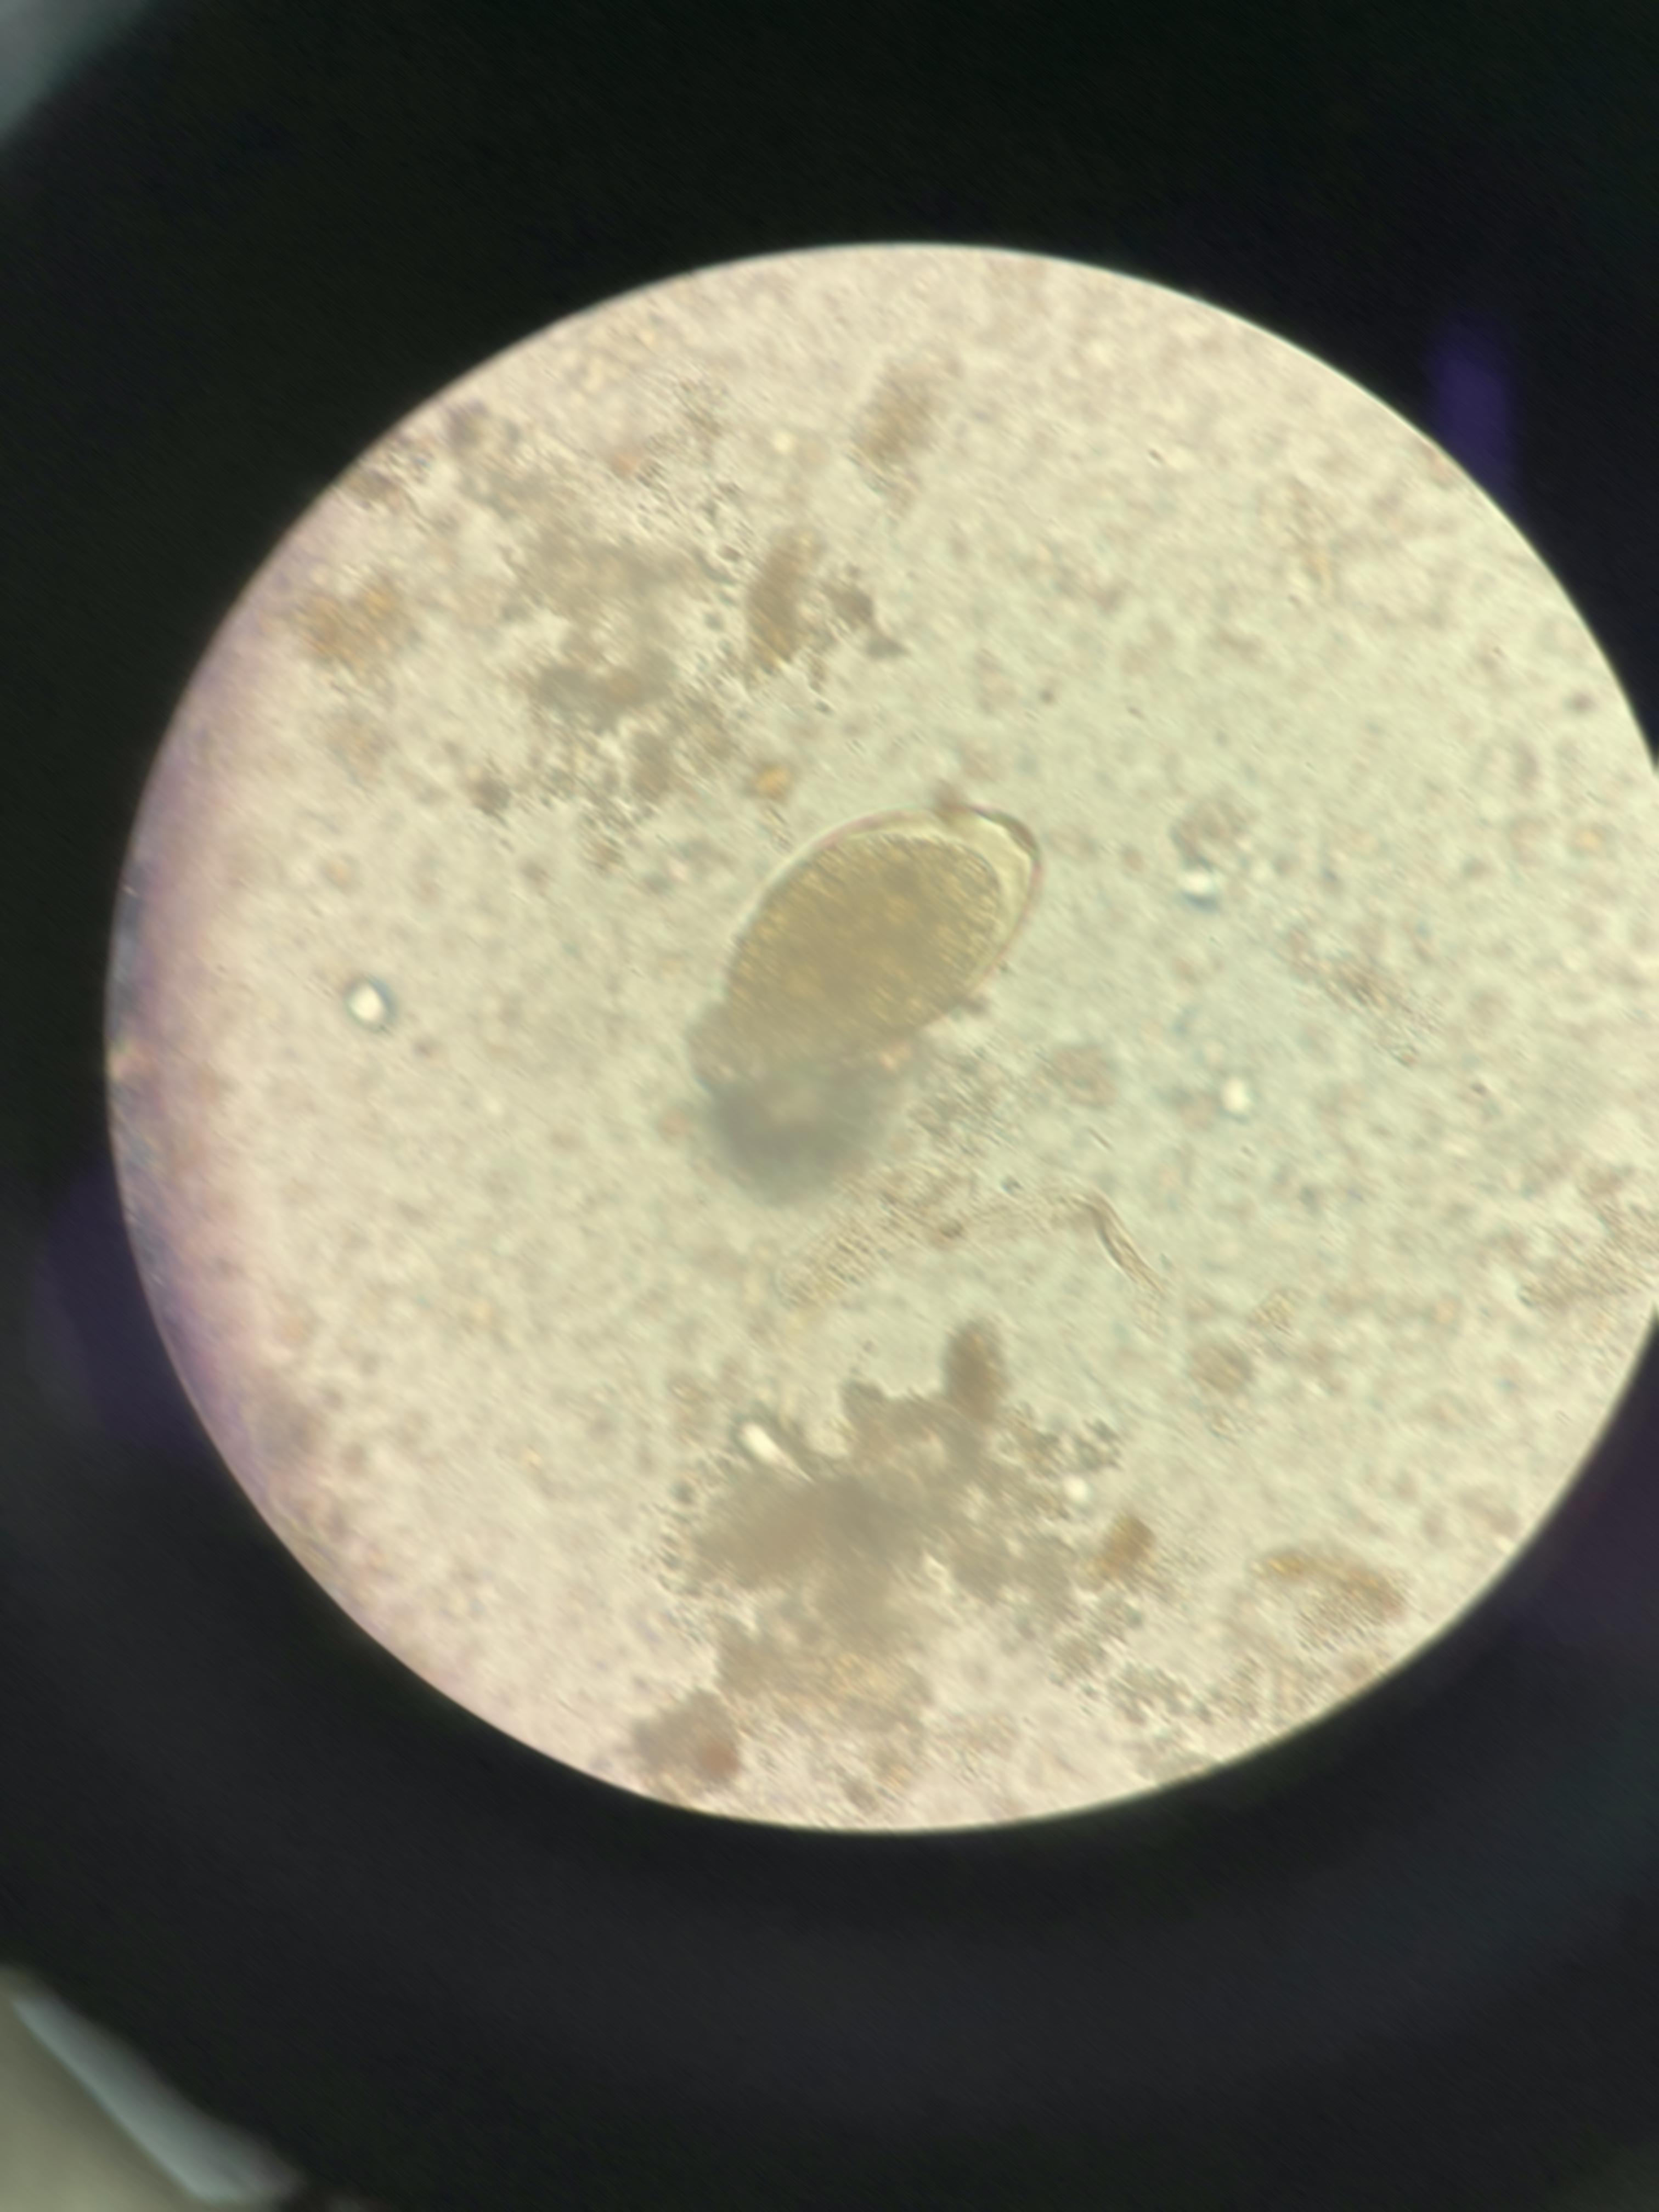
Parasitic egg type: Fasciolopsis buski